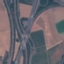
Label: Highway